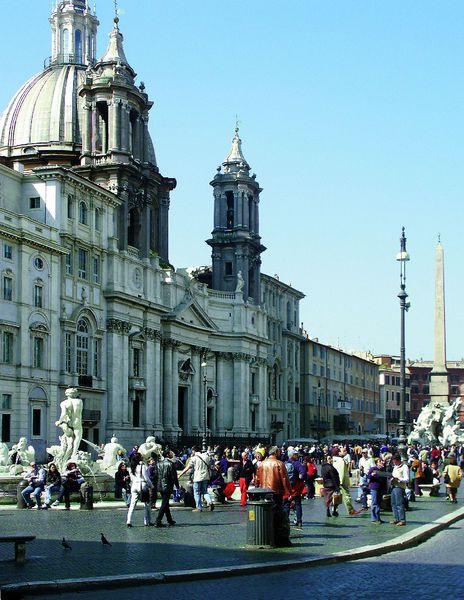
Titel: S. Agnese in Rom
Künstler: Girolamo Rainaldi
Standort: Rom, S. Agnese (EU - I - Latium)
Schlagwörter: menschen, stadt, schmuck, schloss, barock, kirche, figur, brunnen, turm, skulptur, statue, fassade, modern, platz, figuren, kuppel, foto, fotografie, palast, dom, tauben, gross, rom, aussenansicht, portal, skulpturen, statuen, blauer himmel, obelisk, doppelturm, museum, piazza, mülleimer, navona, trombenkuppel